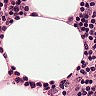
Metastatic tissue present: no